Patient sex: M
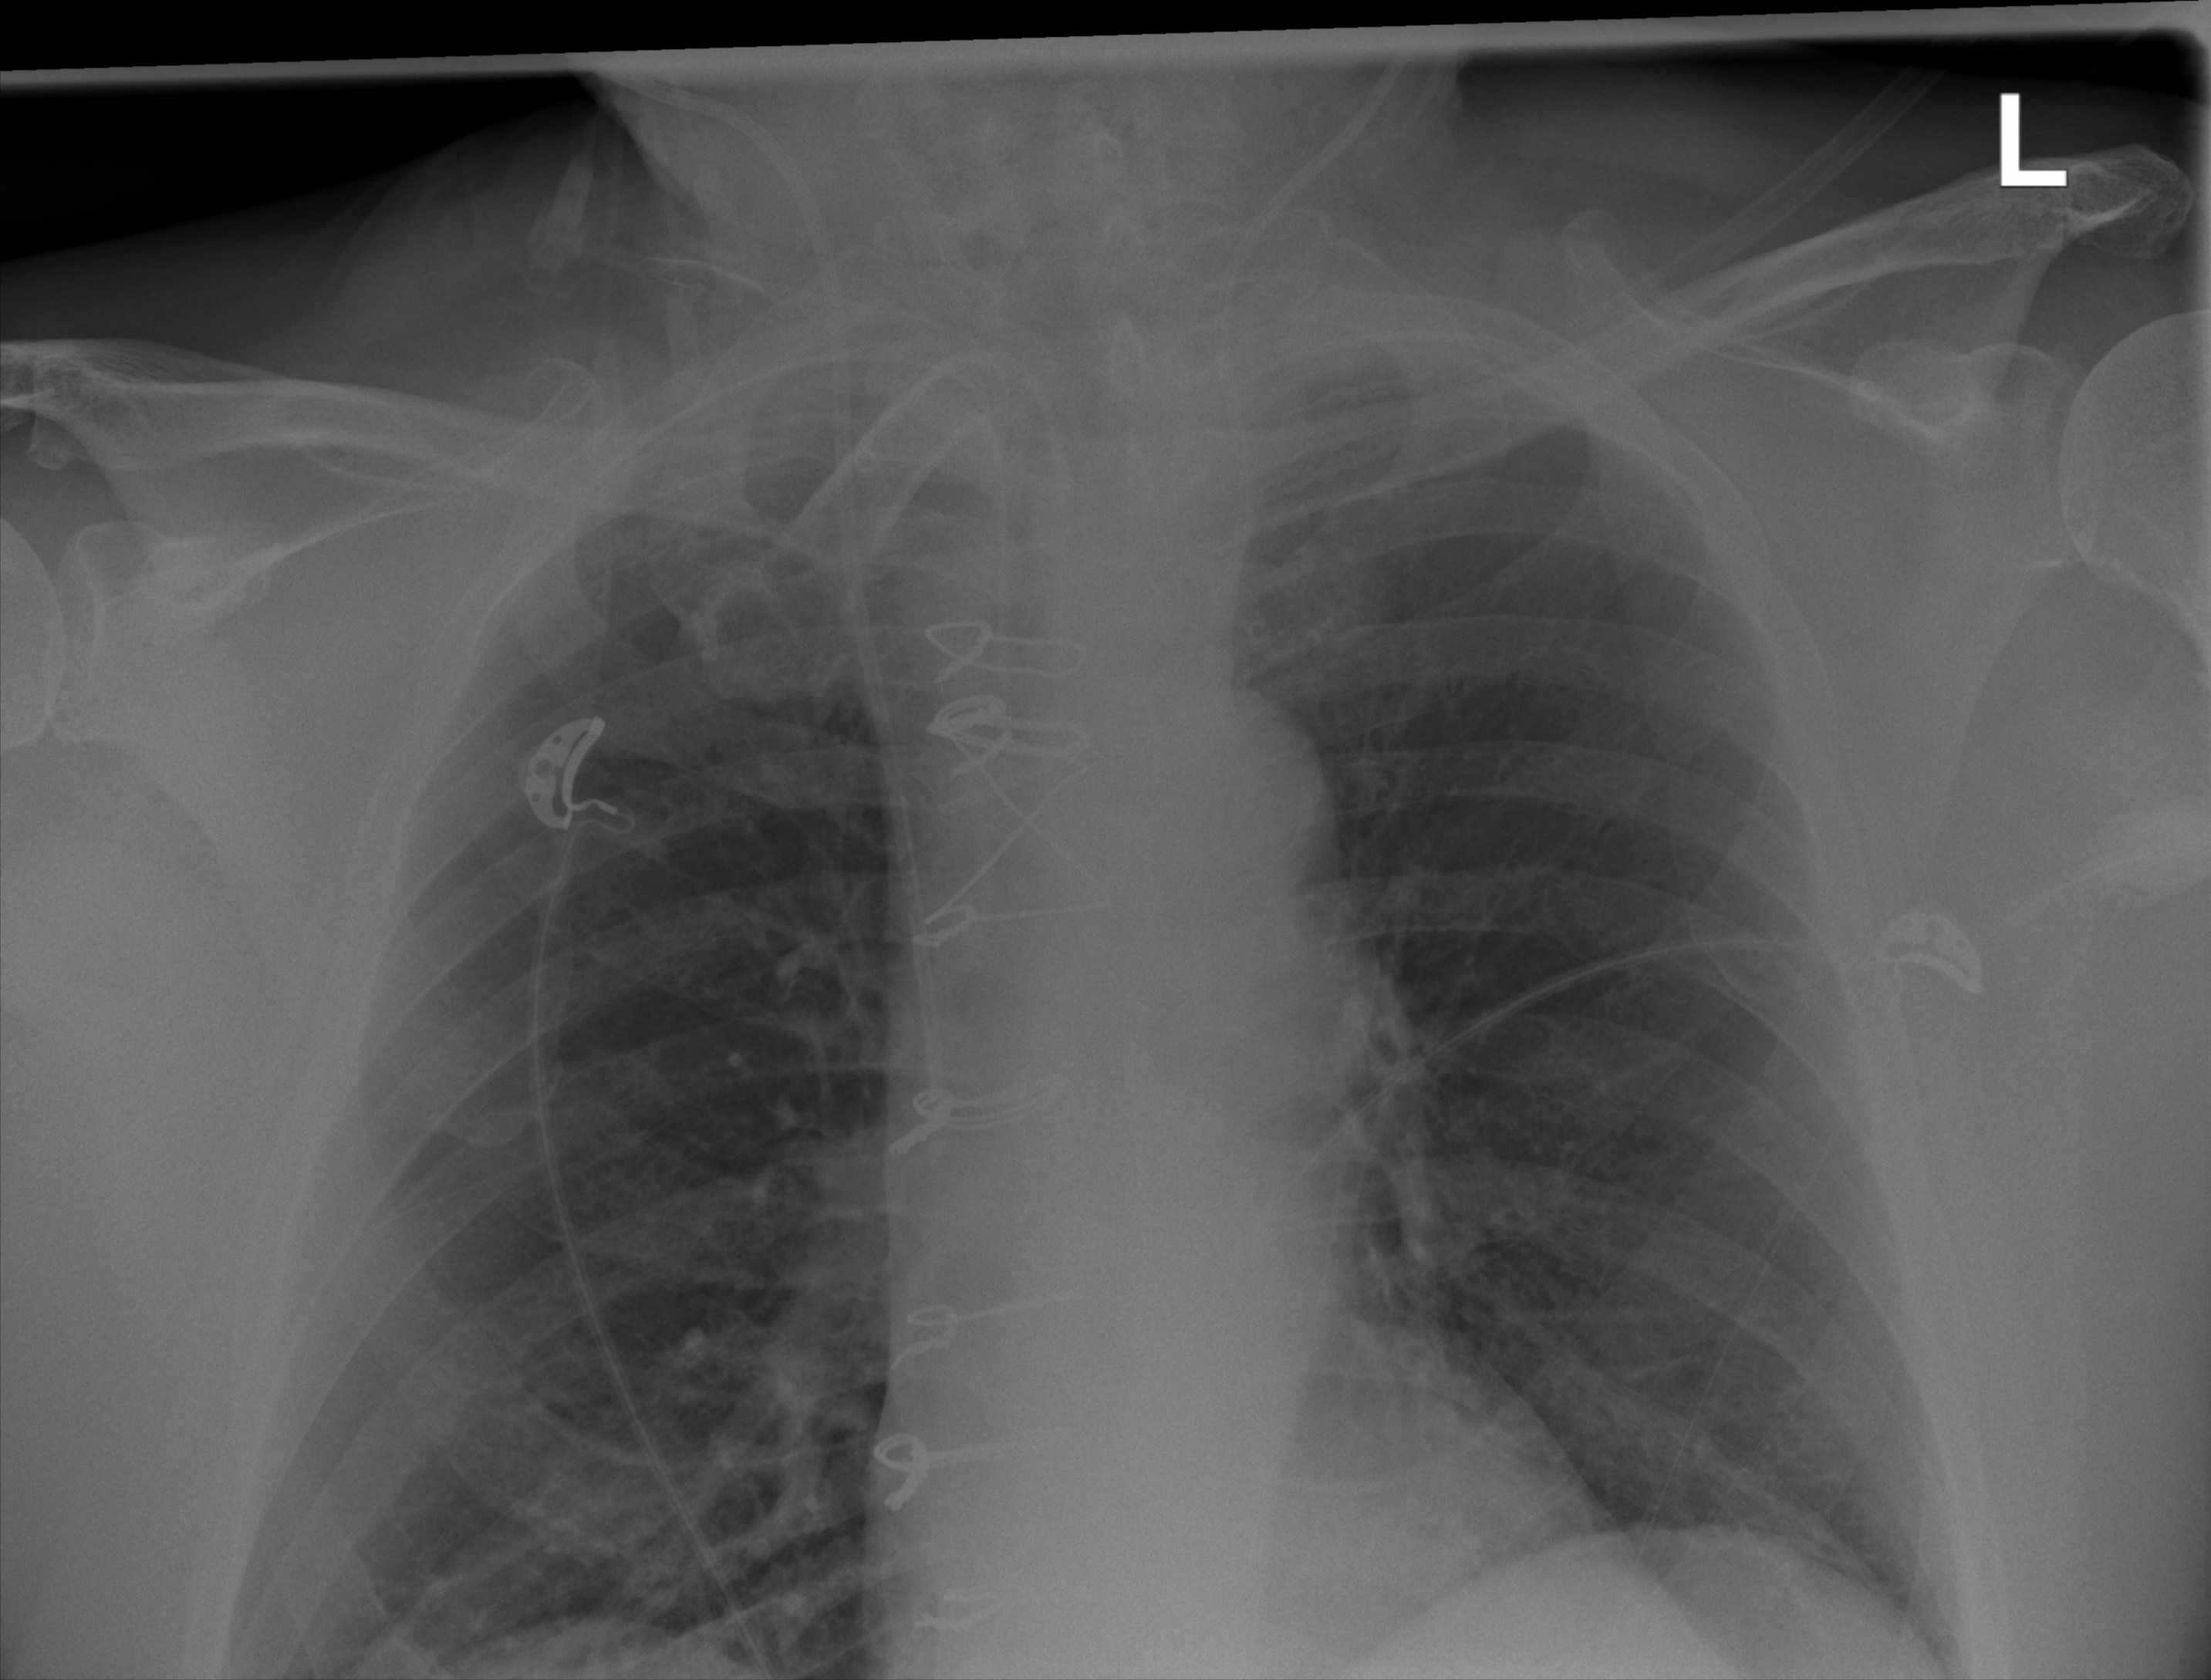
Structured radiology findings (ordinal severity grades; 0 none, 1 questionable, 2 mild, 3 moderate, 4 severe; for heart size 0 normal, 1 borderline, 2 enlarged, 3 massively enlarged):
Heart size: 0
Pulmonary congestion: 0
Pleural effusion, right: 1
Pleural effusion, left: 0
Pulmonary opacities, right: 0
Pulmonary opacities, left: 0
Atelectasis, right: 2
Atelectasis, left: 2